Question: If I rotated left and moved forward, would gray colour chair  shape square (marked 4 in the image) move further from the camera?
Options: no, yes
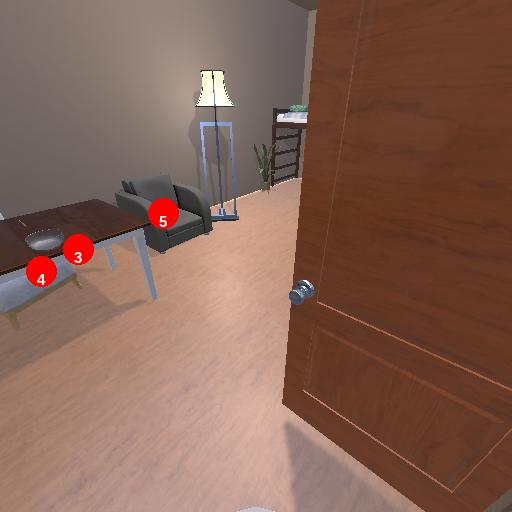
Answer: no